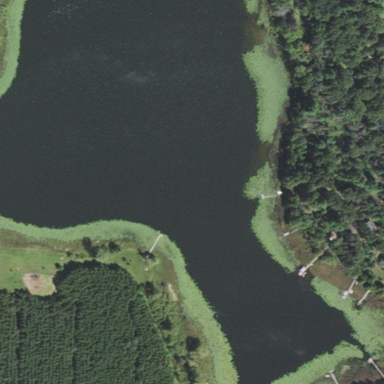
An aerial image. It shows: Serene lake surrounded by nature.